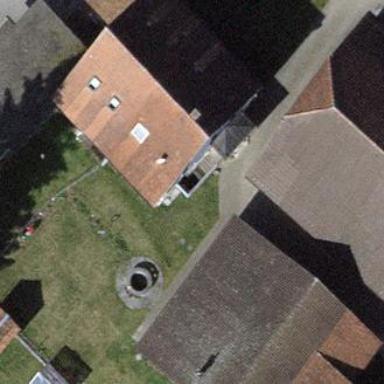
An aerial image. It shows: Terrace building.